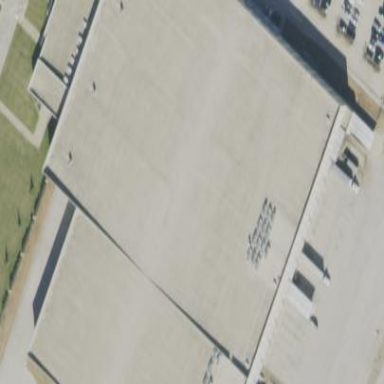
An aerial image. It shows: Warehouse with flat roof.